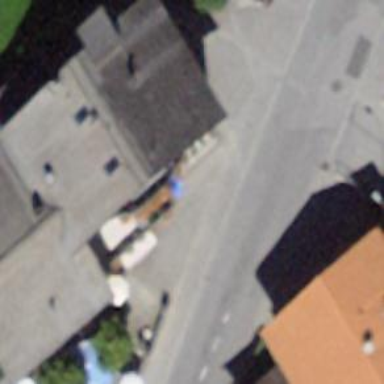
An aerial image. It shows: Restaurant.